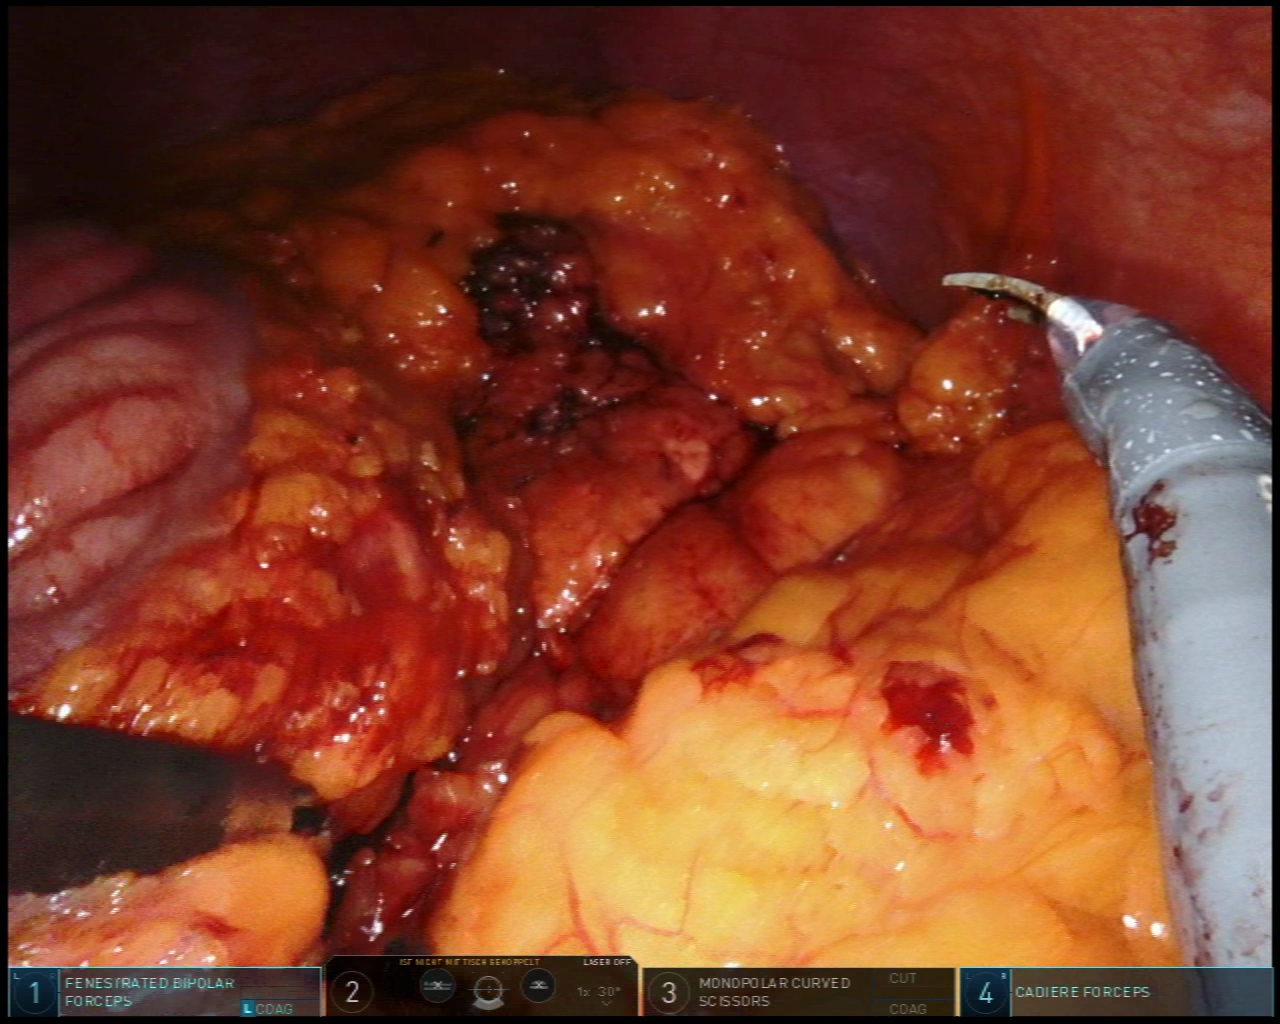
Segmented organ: colon
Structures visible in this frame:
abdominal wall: yes
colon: yes
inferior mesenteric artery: no
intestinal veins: no
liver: no
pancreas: no
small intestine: no
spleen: no
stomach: no
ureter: no
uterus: no
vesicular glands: no